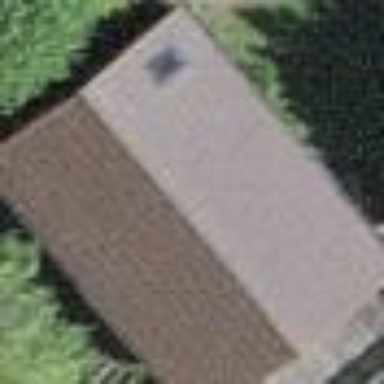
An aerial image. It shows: Shed.